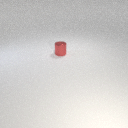
small red metal cylinder